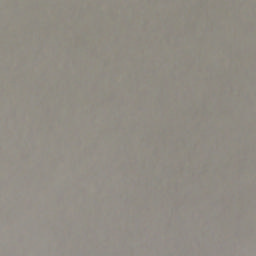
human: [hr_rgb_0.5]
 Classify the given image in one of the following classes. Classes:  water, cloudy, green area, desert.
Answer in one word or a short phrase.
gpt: cloudy